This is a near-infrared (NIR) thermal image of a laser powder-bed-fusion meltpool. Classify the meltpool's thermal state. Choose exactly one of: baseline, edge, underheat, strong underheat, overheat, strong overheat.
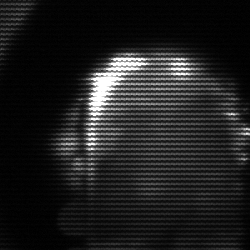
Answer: baseline